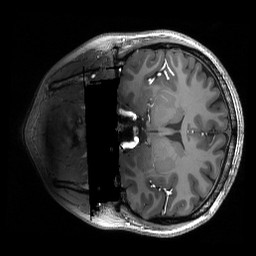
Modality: T1w
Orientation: coronal
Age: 24
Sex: female
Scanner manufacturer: siemens
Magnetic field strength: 6.98 T
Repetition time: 2.53 s
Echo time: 0.00176 s